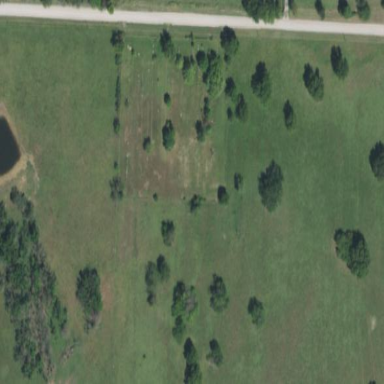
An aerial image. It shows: Cemetery.